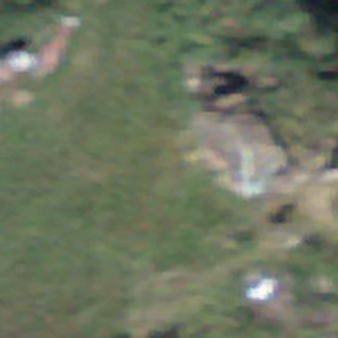
Label: other